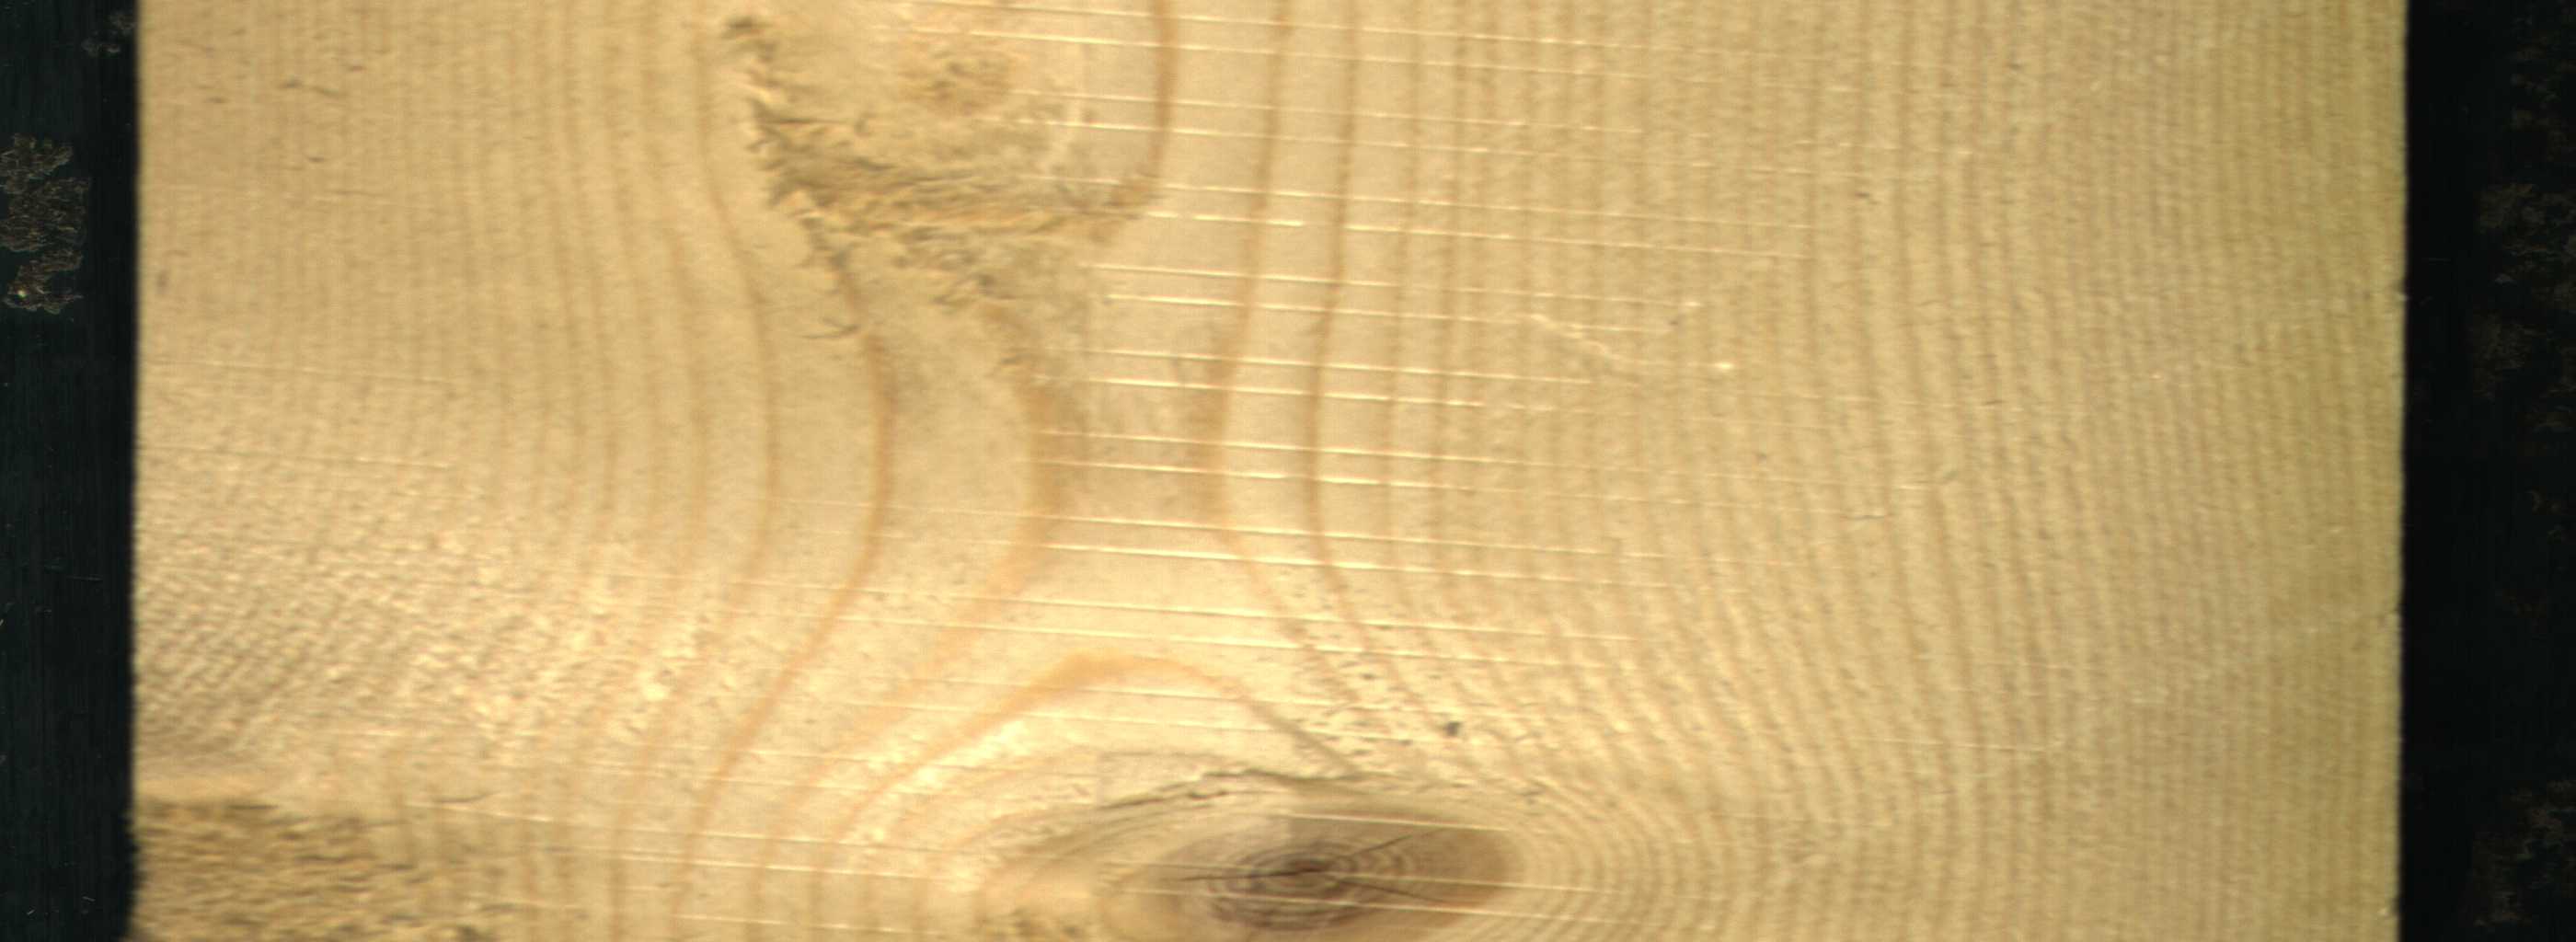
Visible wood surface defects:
Live_Knot